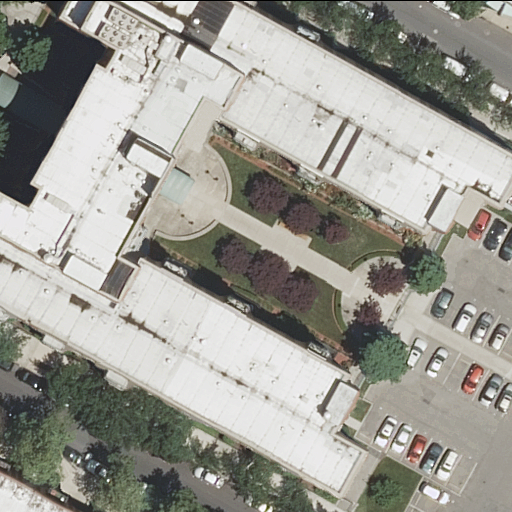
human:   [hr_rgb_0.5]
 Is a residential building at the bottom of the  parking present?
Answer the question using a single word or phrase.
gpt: no

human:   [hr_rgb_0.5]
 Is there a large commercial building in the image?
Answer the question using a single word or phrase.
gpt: no

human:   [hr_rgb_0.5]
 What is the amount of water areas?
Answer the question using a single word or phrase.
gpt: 0

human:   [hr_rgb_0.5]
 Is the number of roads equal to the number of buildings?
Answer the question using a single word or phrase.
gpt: no

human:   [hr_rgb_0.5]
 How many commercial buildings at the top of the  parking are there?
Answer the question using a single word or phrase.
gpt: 0

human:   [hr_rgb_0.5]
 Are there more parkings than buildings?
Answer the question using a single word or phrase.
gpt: no

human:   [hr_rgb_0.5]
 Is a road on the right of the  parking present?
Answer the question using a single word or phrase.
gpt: yes

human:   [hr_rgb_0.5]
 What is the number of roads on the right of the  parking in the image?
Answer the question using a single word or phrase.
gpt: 2

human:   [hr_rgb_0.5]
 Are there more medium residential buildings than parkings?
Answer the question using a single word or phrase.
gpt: no

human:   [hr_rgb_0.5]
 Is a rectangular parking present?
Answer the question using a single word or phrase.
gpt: yes

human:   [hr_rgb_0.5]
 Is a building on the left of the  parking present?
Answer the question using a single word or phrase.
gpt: yes

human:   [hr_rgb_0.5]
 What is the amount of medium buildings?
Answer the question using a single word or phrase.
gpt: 1

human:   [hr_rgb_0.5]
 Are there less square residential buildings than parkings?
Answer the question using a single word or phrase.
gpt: yes

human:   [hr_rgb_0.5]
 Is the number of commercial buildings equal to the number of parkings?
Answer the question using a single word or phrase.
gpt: no

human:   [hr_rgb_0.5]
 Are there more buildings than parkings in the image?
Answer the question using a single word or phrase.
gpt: yes

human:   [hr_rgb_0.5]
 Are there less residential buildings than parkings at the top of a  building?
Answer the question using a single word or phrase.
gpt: no

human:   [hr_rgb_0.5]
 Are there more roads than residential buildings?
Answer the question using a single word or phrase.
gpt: yes

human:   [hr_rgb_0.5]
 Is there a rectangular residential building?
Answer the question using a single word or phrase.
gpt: yes

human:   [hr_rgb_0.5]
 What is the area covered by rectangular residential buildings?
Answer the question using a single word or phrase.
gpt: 168m2

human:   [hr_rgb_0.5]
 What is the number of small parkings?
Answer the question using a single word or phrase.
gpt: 0

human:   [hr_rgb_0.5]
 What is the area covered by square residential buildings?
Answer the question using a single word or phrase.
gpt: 0m2

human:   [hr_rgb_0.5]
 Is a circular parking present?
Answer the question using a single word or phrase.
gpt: no

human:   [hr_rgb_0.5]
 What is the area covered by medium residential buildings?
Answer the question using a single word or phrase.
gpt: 161m2

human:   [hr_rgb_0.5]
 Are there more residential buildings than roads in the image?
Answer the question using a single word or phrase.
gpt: no

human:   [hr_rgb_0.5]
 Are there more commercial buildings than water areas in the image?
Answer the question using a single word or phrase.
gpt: no

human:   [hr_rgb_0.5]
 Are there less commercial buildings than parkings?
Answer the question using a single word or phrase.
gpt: yes

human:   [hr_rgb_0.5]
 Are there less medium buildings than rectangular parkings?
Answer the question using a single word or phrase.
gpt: no

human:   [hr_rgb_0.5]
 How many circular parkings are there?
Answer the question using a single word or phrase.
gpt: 0

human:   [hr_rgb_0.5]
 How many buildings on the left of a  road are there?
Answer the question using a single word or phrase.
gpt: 1

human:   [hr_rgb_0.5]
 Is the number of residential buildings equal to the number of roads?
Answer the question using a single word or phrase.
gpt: no

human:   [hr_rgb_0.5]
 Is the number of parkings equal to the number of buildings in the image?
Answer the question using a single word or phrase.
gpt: no

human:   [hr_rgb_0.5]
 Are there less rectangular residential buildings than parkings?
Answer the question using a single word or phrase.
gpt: no

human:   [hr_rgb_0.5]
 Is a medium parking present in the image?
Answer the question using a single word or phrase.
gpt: yes

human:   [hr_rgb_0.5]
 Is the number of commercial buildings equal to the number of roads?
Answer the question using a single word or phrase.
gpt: no

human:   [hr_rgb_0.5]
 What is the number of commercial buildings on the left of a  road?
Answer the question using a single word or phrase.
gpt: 0

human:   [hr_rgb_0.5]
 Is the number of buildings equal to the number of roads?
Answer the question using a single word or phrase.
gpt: no